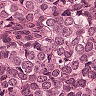
Metastatic tissue present: yes